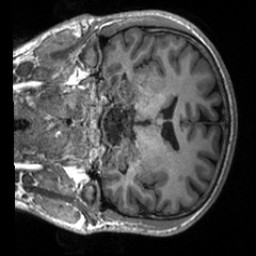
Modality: T1w
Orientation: coronal
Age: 26
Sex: male
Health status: healthy
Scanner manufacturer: siemens
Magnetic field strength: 3 T
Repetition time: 2 s
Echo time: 0.00232 s